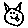
Label: cat